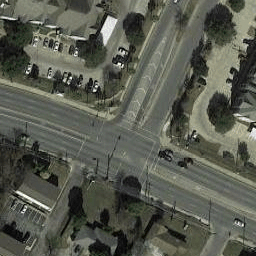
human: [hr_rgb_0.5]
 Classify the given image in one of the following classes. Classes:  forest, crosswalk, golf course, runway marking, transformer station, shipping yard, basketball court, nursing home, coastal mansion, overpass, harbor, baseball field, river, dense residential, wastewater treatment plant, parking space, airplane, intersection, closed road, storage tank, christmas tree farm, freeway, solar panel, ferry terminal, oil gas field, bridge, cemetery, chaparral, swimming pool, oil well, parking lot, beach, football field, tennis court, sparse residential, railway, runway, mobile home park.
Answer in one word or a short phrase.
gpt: intersection